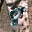
Label: 8